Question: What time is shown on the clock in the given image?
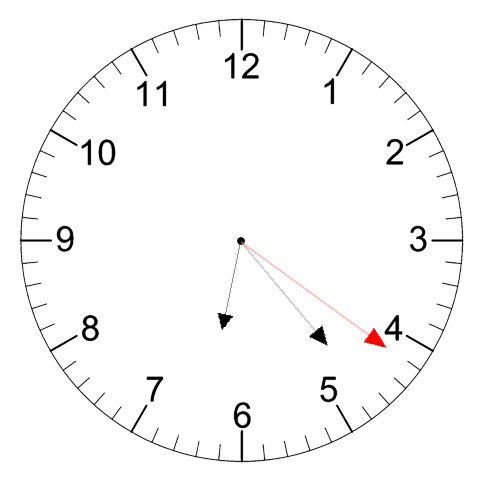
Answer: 06:23:21